Question: I have a TableView that has UISwitches in it. The switches are slightly off the screen. how do I make the display correctly.

Here is my code that displays the switches.
'''
- (UITableViewCell *)tableView:(UITableView *)tableView cellForRowAtIndexPath:(NSIndexPath *)indexPath{
static NSString *CellIdentifier = @"POICell";
UITableViewCell *cell = [tableView dequeueReusableCellWithIdentifier:CellIdentifier forIndexPath:indexPath];
if(!cell){
//set the cell text to the
cell.textLabel.text = [self.catNames objectAtIndex:[indexPath row]];
NSString *toggle = [self.toggleArray objectAtIndex:[indexPath row]];
//add switch
cell.selectionStyle = UITableViewCellSelectionStyleNone;
UISwitch *switchView = [[UISwitch alloc] initWithFrame:CGRectZero];
cell.accessoryView = switchView;
if ([toggle isEqualToString: @"OFF"]) {
[switchView setOn:NO animated:NO];
}else{
[switchView setOn:YES animated:NO];
}
[switchView addTarget:self action:@selector(switchChanged: ) forControlEvents:UIControlEventValueChanged];
// Configure the cell...
}
return cell;
}
'''
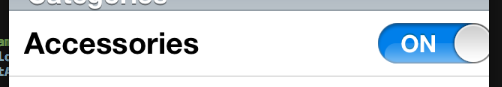
Answer: Rather than adding a UISwitch to the standard cell, I'd create a custom UITableViewCell that contained the text label and the switch.
But after looking at the Apple docs, it seems what you want to achieve is a valid approach.
<URL>
And your code already looks a lot like this SO question: <URL> So I am not sure why the UISwitch isn't displaying as expected.